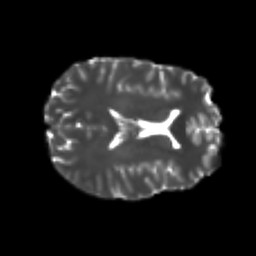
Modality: T2w
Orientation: axial
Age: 25
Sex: female
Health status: healthy
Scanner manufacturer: philips
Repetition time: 7.382 s
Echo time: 0.08599 s